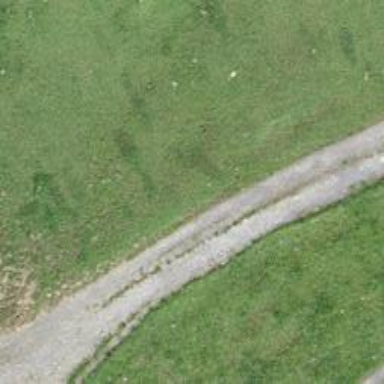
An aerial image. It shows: Well-maintained track road of grade 1.